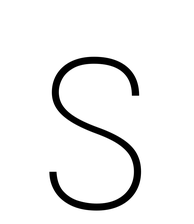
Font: Roboto_Condensed_Thin